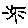
Label: sun